Aerial crown-view tile of a tropical tree (Barro Colorado Island, Panama), acquired 20250414:
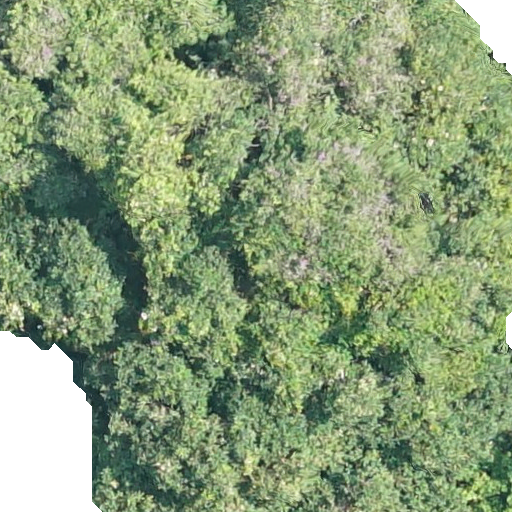
Species: Hieronyma alchorneoides
GBIF accepted scientific name: Hieronyma alchorneoides
Crown area: 488.898 m²